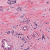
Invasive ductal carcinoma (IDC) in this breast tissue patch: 1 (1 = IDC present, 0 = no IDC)